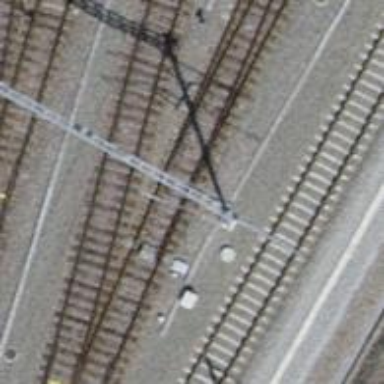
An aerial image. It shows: Rail yard with electrified contact lines for the railway.